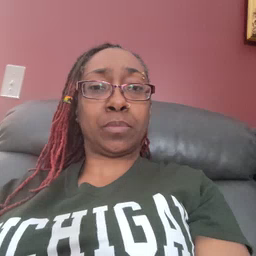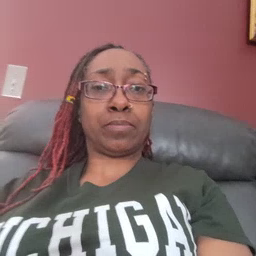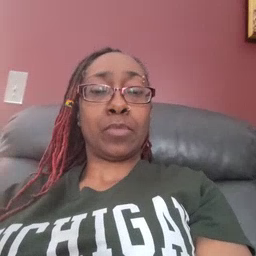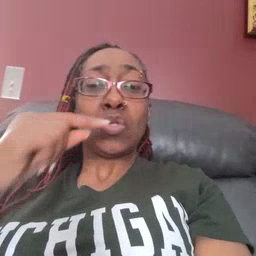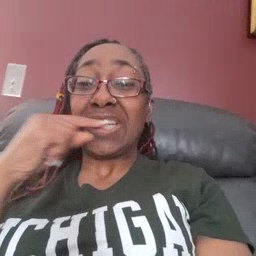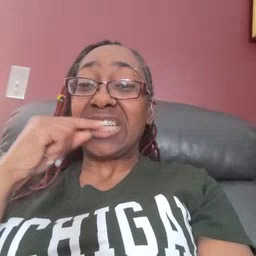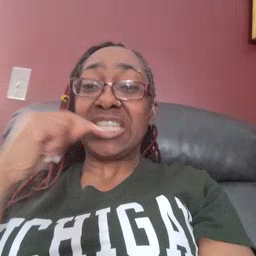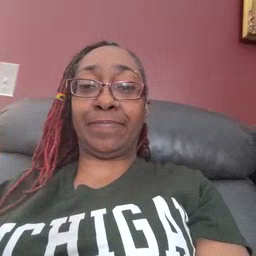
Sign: toothbrush